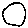
Label: moon